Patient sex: M
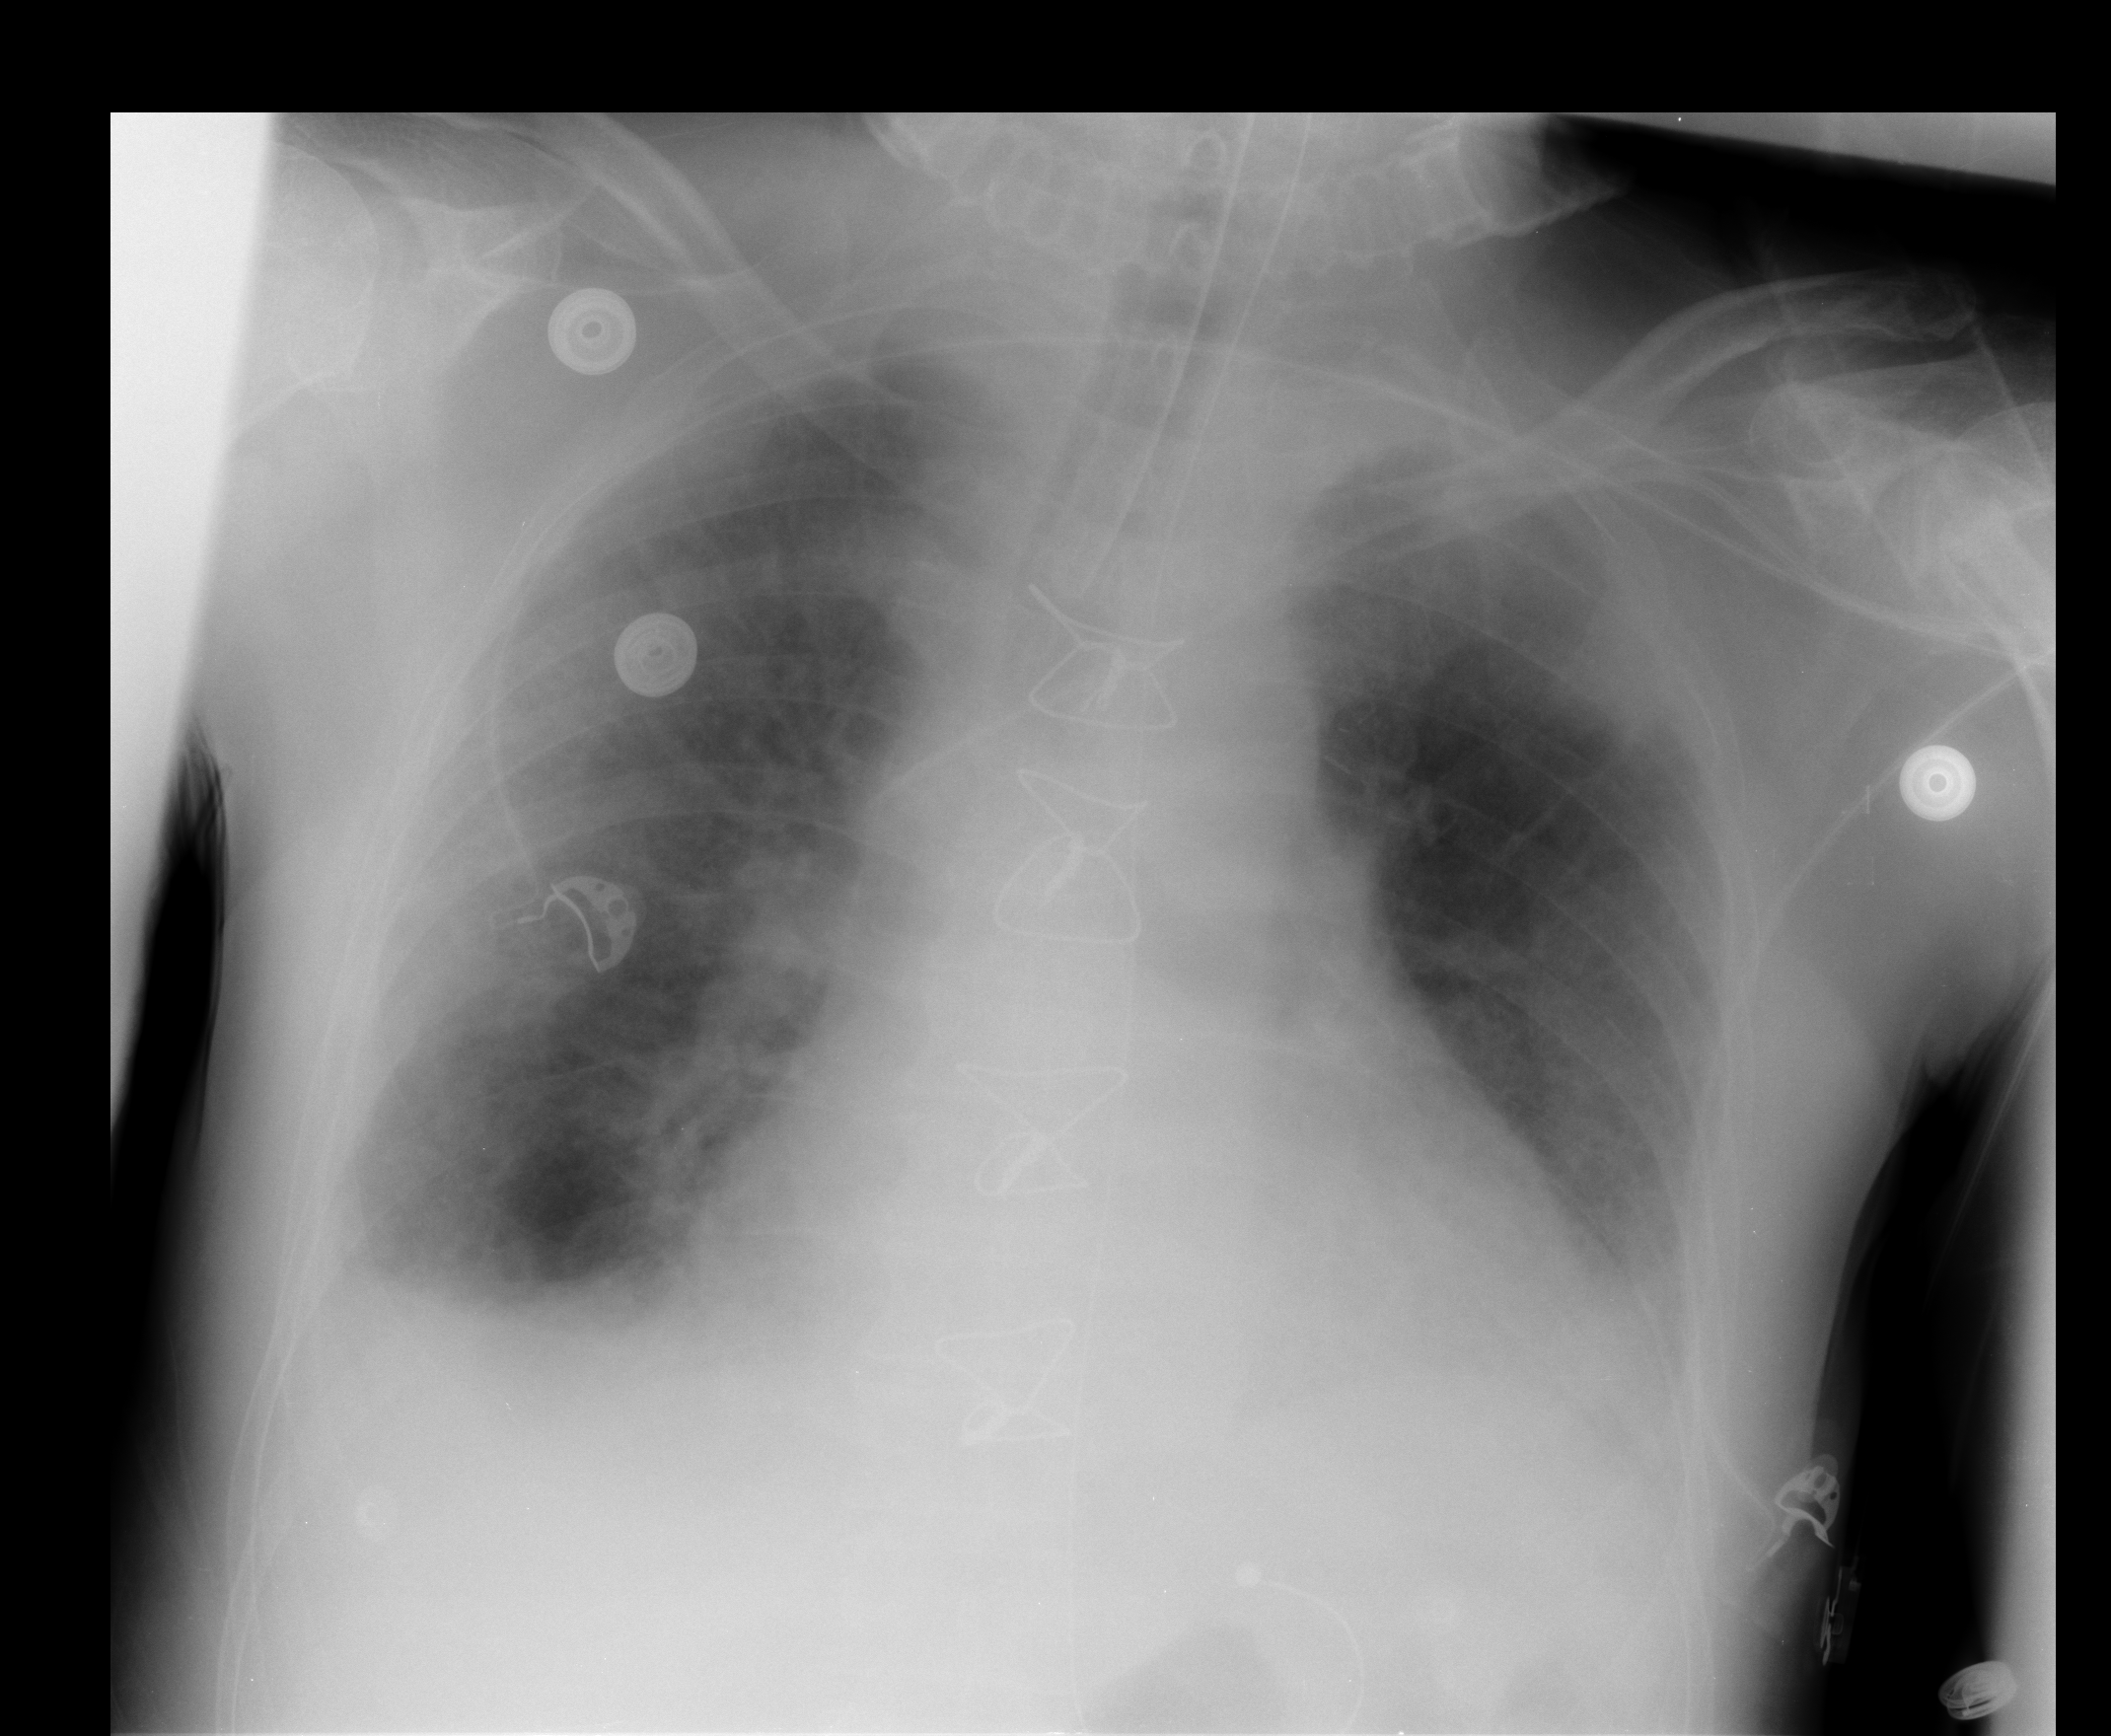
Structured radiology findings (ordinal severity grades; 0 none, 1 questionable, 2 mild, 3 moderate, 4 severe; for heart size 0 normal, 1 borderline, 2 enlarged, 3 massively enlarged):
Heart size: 2
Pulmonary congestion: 2
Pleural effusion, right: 2
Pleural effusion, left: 2
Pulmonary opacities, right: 2
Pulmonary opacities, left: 2
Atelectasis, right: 2
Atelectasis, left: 2